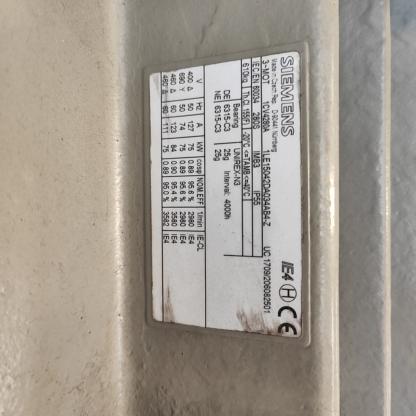
Klasa: tabliczka-znamionowa